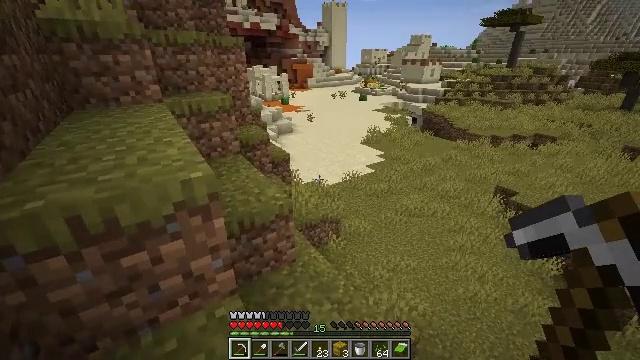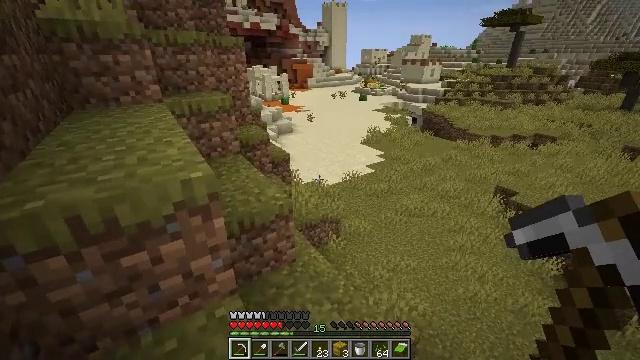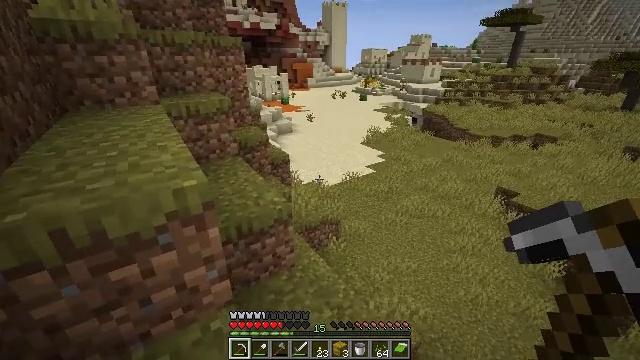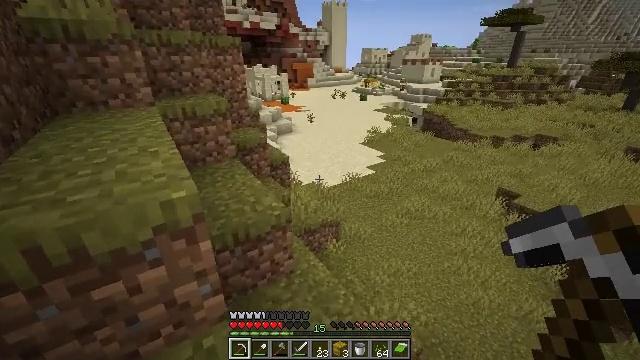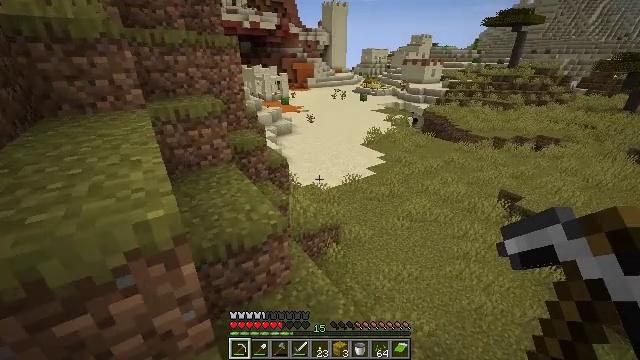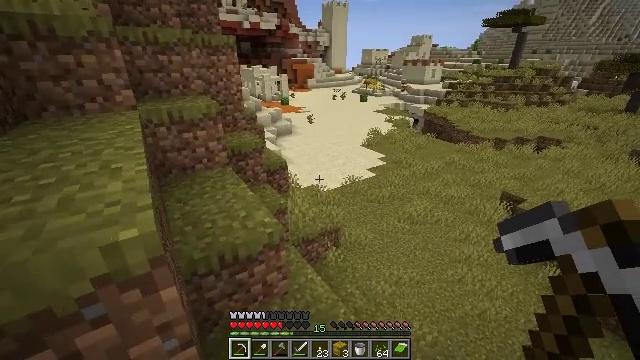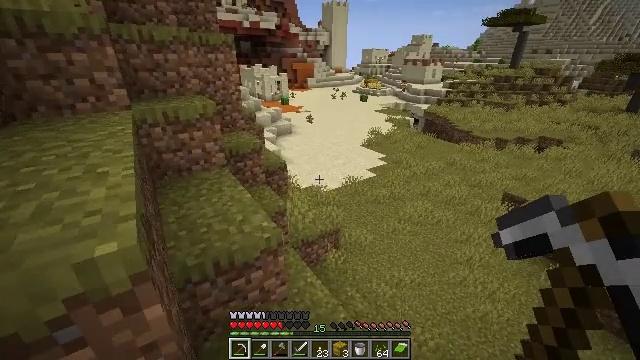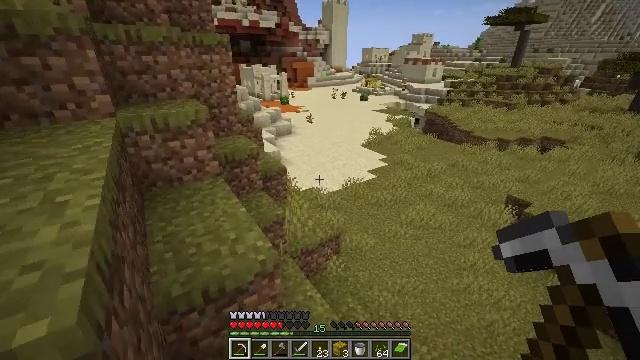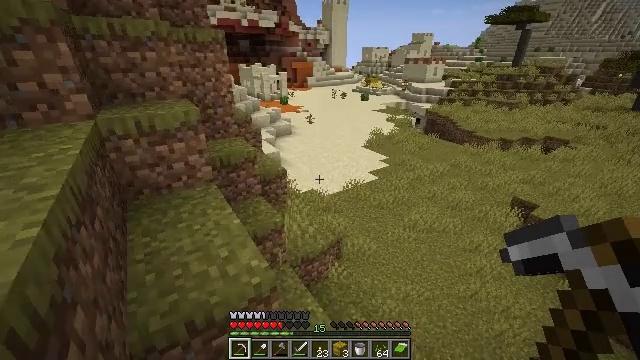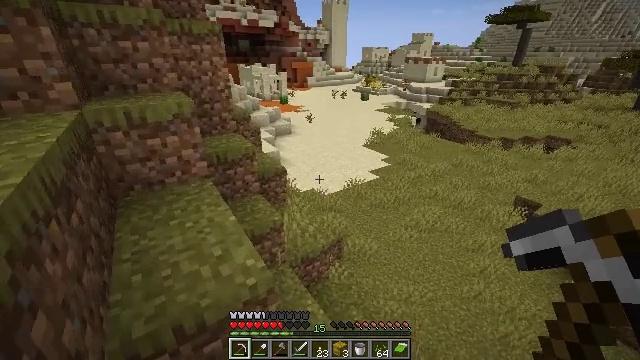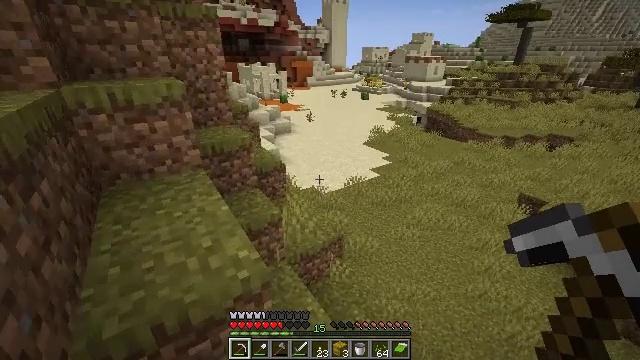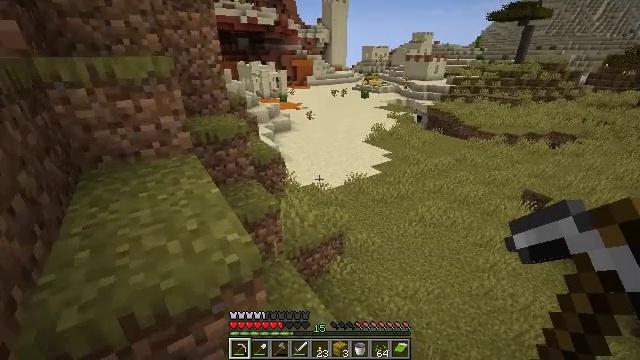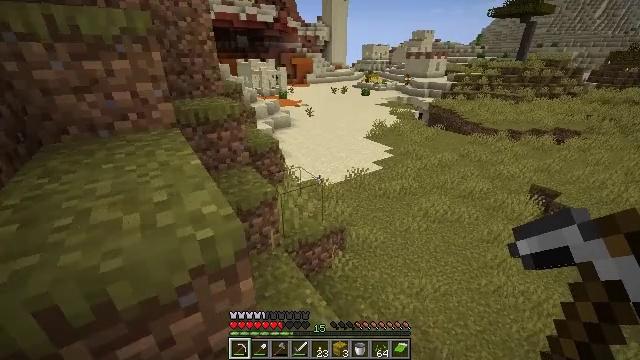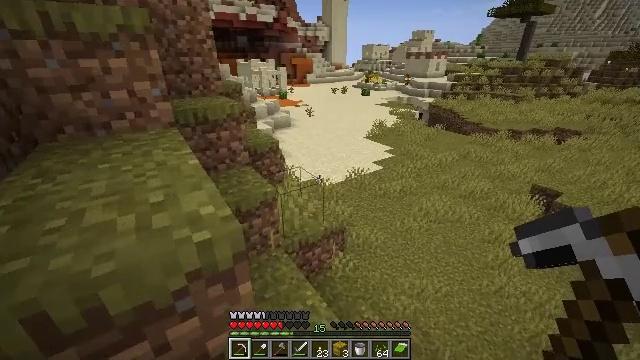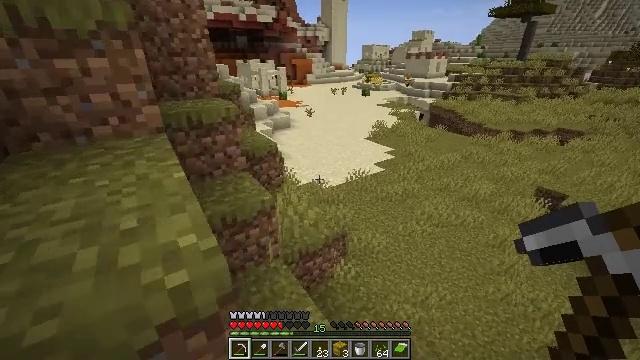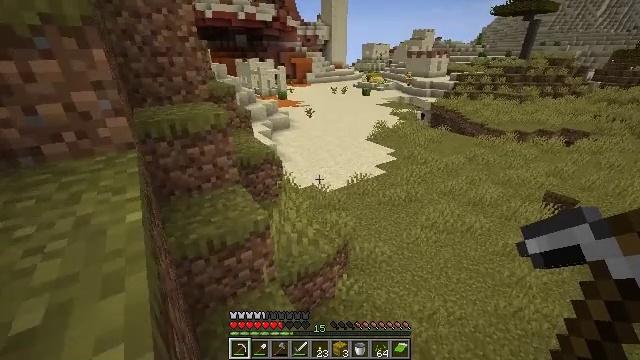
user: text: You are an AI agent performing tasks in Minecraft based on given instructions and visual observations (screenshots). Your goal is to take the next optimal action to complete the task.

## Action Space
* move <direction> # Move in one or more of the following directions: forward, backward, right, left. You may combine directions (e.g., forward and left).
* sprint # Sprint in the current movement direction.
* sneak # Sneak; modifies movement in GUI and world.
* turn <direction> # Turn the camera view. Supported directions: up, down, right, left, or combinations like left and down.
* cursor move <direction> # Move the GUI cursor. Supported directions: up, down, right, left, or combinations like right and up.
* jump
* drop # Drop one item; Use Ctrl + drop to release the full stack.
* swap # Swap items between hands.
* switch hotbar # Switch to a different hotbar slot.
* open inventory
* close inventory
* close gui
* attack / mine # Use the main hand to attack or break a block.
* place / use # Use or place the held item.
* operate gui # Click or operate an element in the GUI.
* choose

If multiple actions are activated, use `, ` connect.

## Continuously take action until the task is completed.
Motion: motion action
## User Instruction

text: Hunt the zombie.
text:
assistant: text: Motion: no_op
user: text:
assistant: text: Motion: move forward
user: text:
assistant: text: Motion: move forward
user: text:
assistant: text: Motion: move forward
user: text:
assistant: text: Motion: move forward
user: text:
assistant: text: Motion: move forward
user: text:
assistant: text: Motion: move forward
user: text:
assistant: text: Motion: move forward
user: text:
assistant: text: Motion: move forward
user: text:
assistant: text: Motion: move forward
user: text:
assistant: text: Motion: move forward
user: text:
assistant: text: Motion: move forward
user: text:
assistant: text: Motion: move forward
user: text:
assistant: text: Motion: move forward
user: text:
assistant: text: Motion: move forward
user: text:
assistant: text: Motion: move forward
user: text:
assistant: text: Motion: move forward
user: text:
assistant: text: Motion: move forward
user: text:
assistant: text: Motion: move forward
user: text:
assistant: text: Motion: move forward
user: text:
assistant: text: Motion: move forward
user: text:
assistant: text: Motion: move forward
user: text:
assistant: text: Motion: move forward
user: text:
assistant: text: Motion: move forward
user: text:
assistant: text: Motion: move forward
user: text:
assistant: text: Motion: move forward
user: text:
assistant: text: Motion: move forward
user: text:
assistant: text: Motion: move forward
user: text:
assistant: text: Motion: move forward
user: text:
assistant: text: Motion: move forward